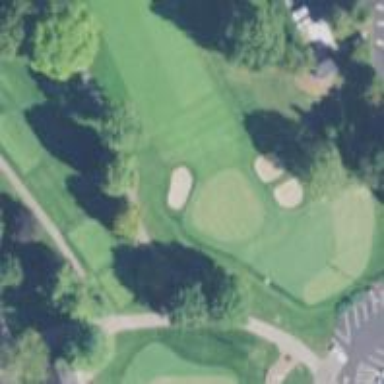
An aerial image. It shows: Golf hole.